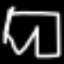
Label: pants